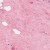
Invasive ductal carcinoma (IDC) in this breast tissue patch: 0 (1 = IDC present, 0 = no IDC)